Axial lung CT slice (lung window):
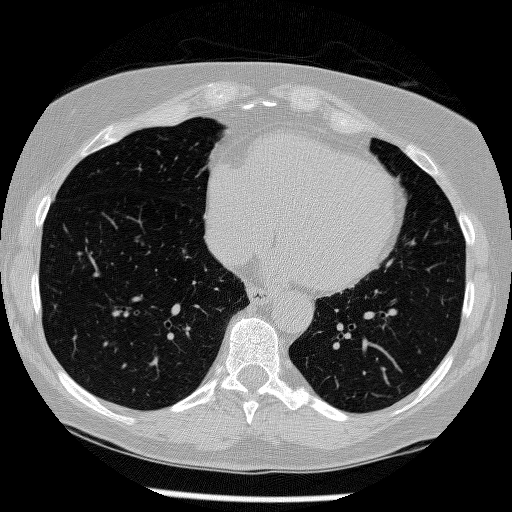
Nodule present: yes
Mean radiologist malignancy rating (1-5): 3